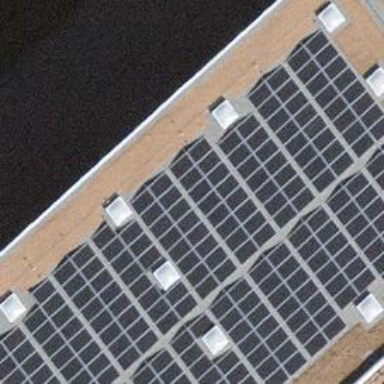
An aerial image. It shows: Solar power generator using photovoltaic method with solar photovoltaic panel types.